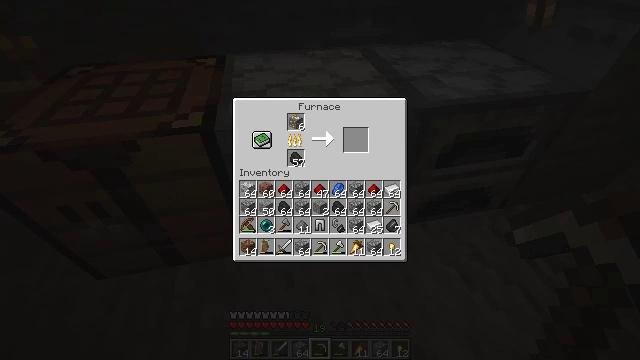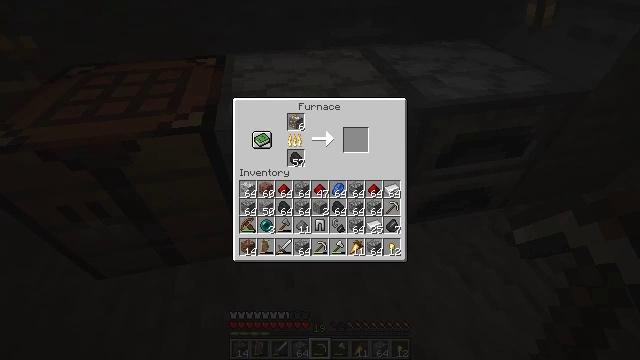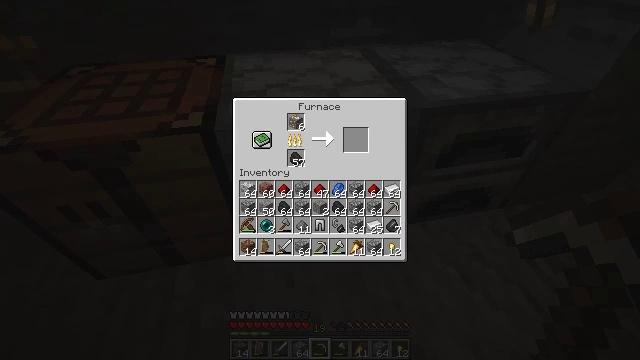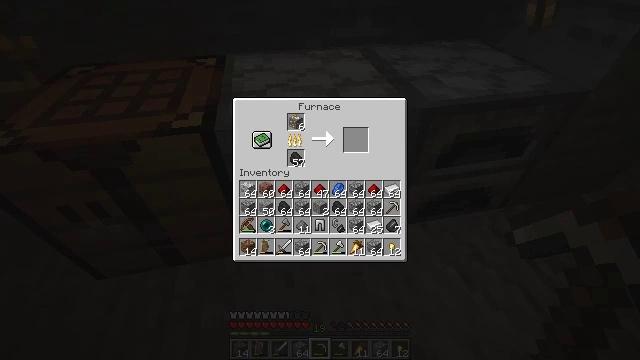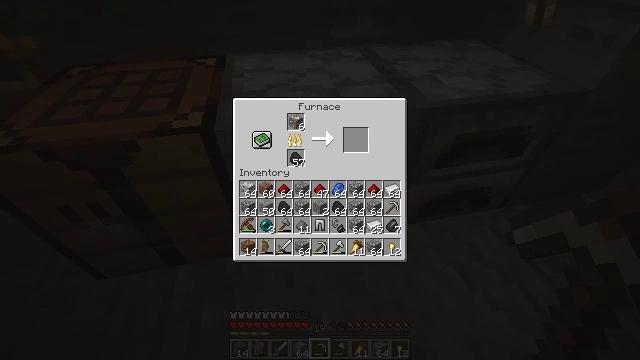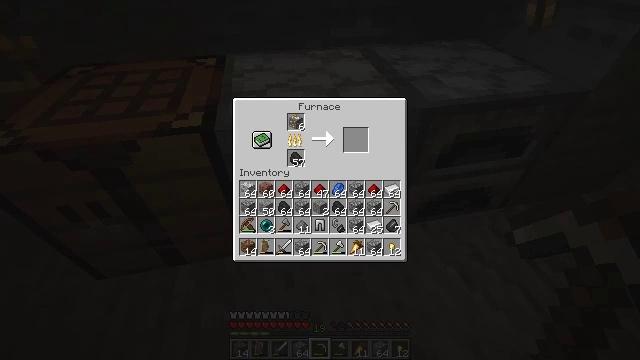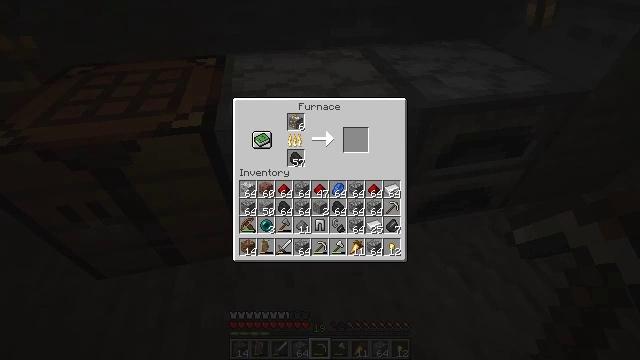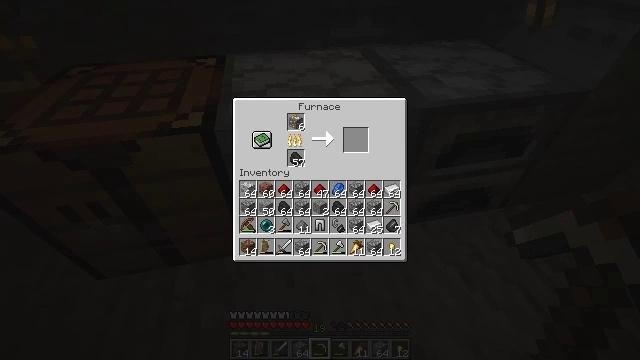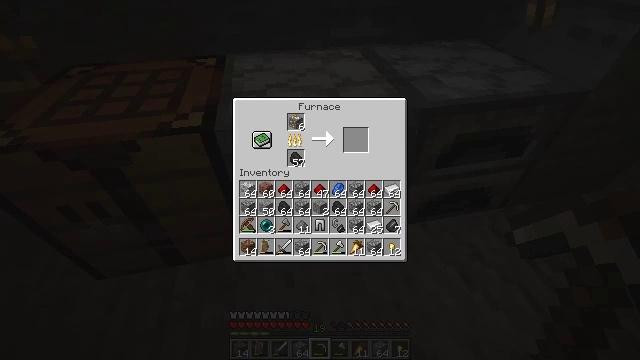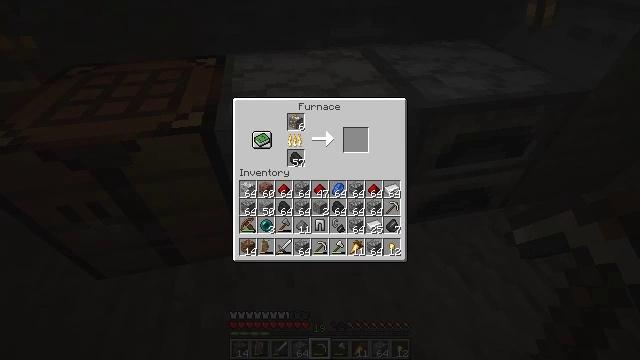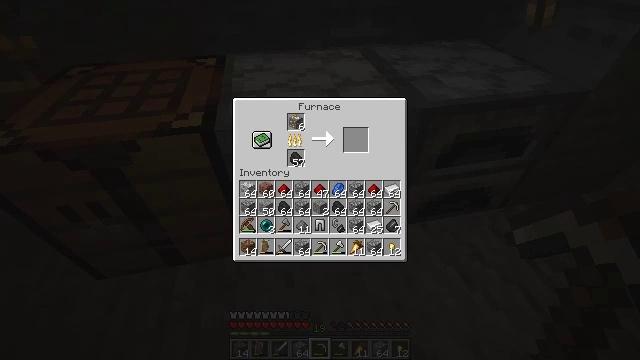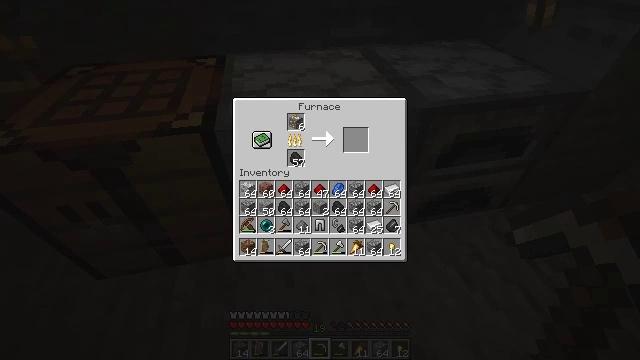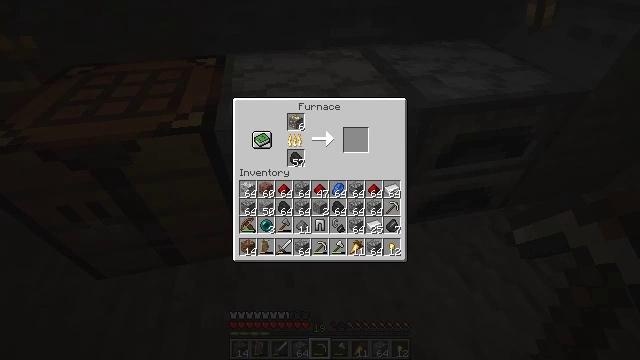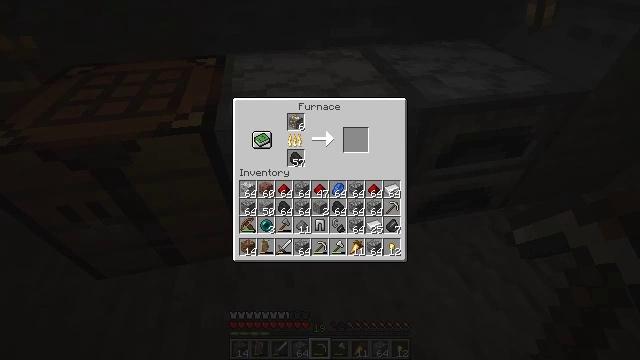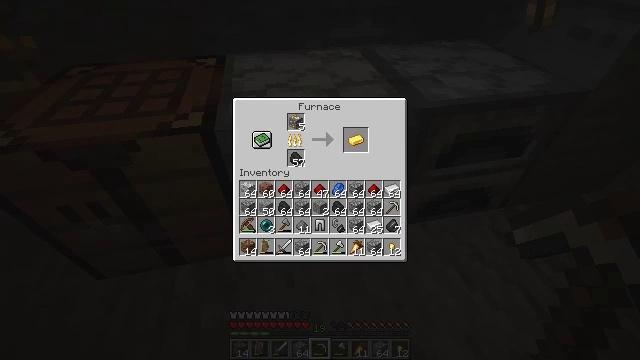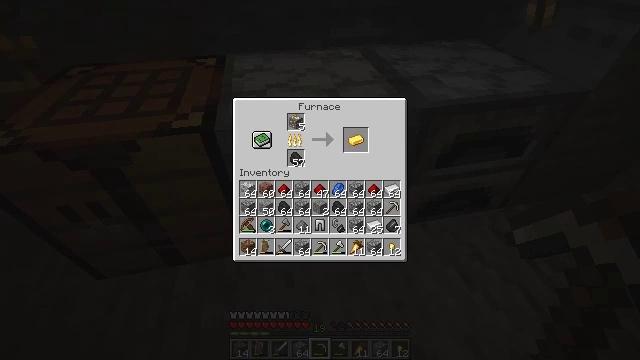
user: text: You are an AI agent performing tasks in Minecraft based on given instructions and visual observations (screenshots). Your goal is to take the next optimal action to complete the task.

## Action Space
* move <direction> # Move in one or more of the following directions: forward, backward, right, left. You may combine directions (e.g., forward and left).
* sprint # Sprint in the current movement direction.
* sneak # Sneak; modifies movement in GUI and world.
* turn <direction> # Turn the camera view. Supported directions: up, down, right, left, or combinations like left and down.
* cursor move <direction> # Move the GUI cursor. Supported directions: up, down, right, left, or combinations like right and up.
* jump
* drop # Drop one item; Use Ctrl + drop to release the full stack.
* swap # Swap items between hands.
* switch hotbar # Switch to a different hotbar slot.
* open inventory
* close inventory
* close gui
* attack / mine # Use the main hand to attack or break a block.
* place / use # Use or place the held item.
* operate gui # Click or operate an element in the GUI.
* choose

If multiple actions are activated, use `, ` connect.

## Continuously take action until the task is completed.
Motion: motion action
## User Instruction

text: Drop a crossbow.
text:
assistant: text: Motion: no_op
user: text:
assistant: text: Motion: no_op
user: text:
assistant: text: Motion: no_op
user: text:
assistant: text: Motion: no_op
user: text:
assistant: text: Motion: no_op
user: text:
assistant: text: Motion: no_op
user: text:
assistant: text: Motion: no_op
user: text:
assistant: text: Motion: no_op
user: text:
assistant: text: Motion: no_op
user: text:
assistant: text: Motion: no_op
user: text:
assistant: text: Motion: no_op
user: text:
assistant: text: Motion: no_op
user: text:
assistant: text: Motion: no_op
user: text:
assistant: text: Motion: no_op
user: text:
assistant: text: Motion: no_op
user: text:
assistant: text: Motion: no_op
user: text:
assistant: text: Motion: no_op
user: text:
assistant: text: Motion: no_op
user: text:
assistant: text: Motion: no_op
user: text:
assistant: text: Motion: no_op
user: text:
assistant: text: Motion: no_op
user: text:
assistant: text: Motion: no_op
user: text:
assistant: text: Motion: turn down
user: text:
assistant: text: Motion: no_op
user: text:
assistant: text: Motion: turn down
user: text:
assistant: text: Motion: no_op
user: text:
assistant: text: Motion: turn down
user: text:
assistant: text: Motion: no_op
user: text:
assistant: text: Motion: no_op
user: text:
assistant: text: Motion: no_op